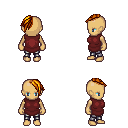
a pixel art fantasy rpg character, female body template, human, tanned skin, maroon tunic, metal pants, dark blonde long mohawk hairstyle, four views (front, back, left, right), 2x2 character sprite sheet, small pixel art, hard edges, no anti-aliasing